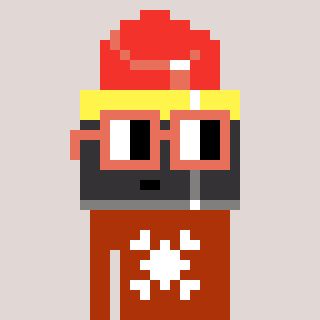
a pixel art character with square orange glasses, a lipstick-shaped head and a hotbrown-colored body on a warm background